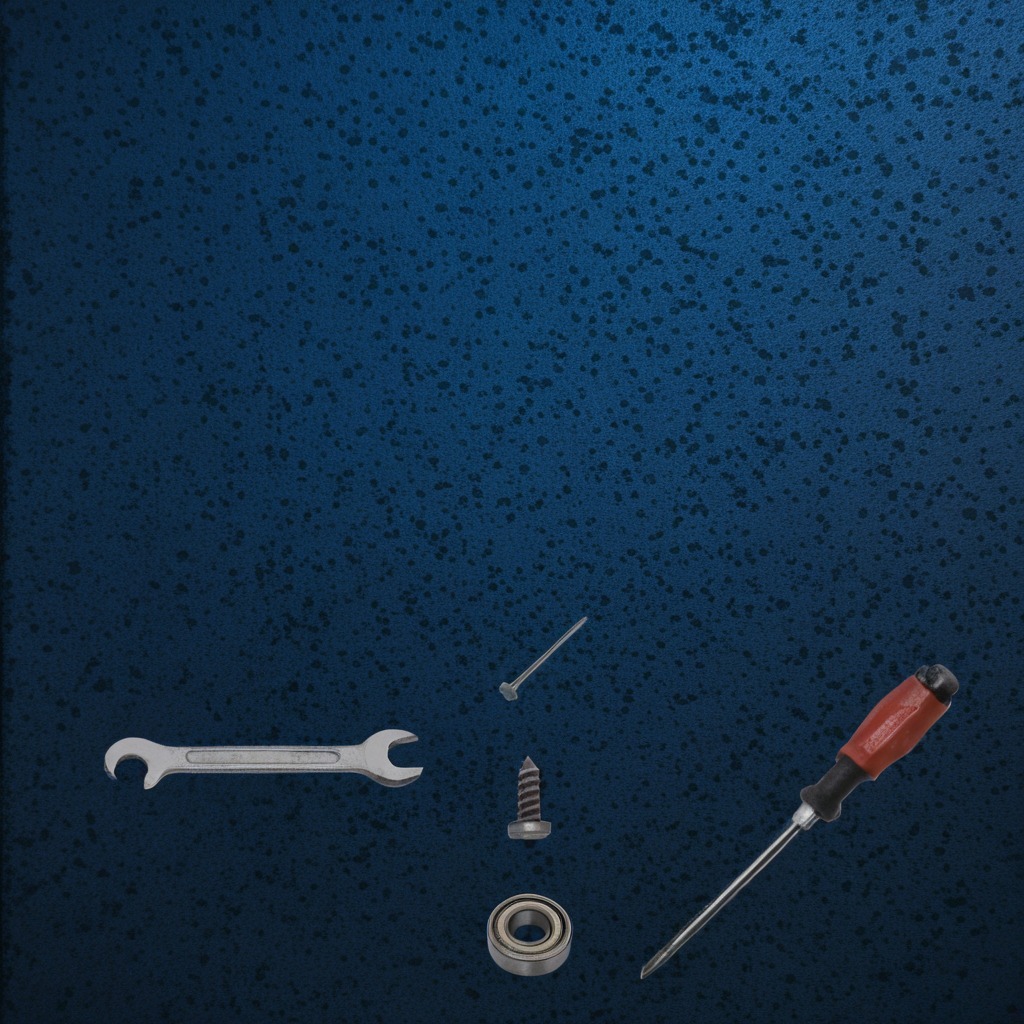
A ball bearing, a machine screw, an iron nail, a screwdriver, and a wrench are lying on the granite tabletop.